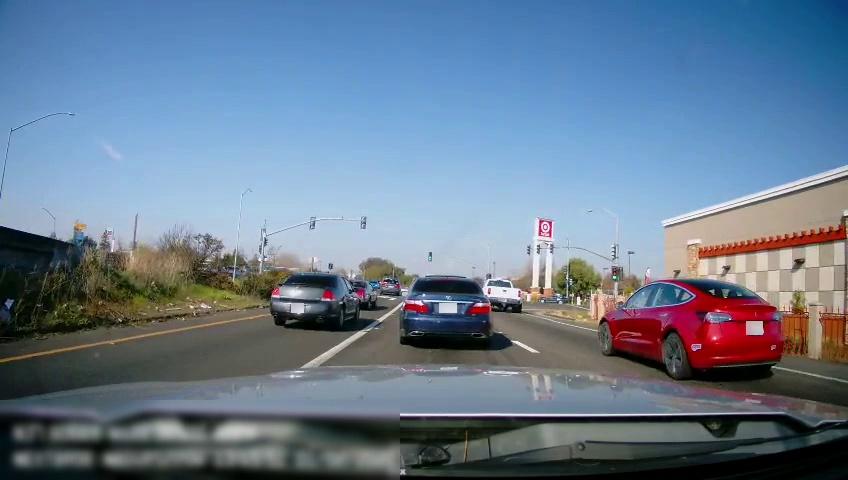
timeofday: Day
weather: Sunny
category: Drivable Space
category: Vehicles | Car
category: Vehicles | Car
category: Vehicles | Truck
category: Vehicles | Car
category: Vehicles | SUV
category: Vehicles | Car
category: Vehicles | Car
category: Vehicles | Car
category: Lanes | Alternate Lane
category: Lanes | Alternate Lane
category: Lanes | Current Lane
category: Lanes | Current Lane
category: Traffic | Lights
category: Traffic | Lights
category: Traffic | Lights
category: Traffic | Lights
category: Traffic | Lights
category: Traffic | Lights
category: Traffic | Lights
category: Traffic | Lights
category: Traffic | Lights